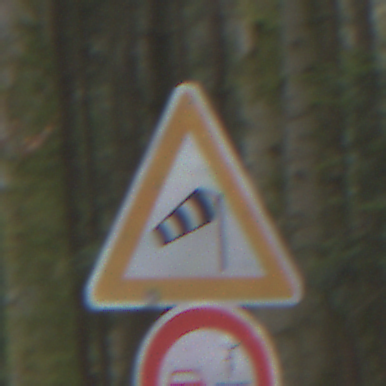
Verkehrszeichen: SeitenwindVonRechts
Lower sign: VerbotUeberholenEinspurigeFahrzeuge
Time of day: Midday
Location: Outdoor (Nature)
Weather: Overcast
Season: NotSpecified
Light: Natural